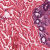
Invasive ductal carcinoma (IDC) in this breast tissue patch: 0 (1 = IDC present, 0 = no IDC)